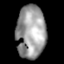
Tissue: lung
Cell type: Epithelial cells
Senescence score: 0.1452
Nuclear area (px): 1510
Mean DAPI intensity: 155.44